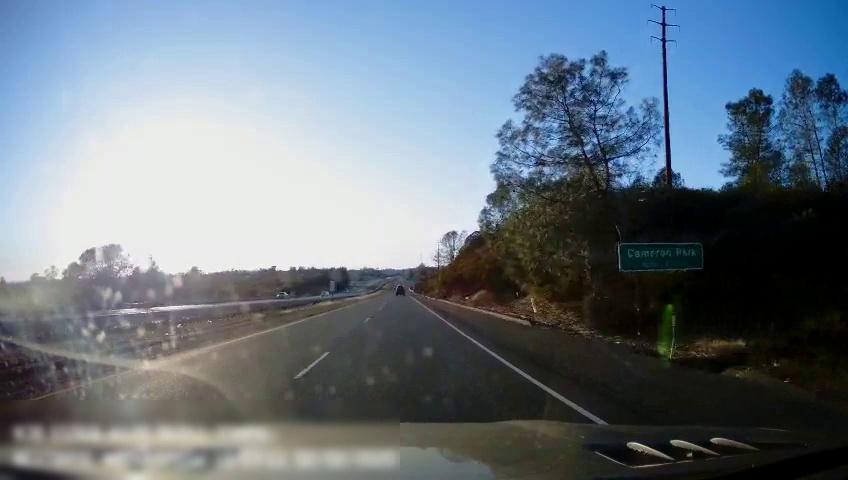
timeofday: Day
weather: Sunny
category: Drivable Space
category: Drivable Space
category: Vehicles | Truck
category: Lanes | Current Lane
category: Lanes | Current Lane
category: Lanes | Alternate Lane
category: Traffic | Signs
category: Traffic | Signs